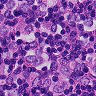
Metastatic tissue present: yes